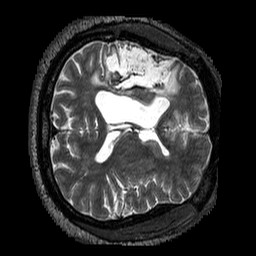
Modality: T2w
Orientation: axial
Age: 42
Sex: male
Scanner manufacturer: siemens
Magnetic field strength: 3 T
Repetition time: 3.2 s
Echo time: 0.567 s